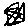
Label: zigzag